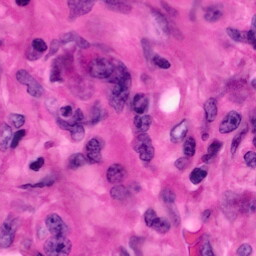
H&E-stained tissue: Pancreatic